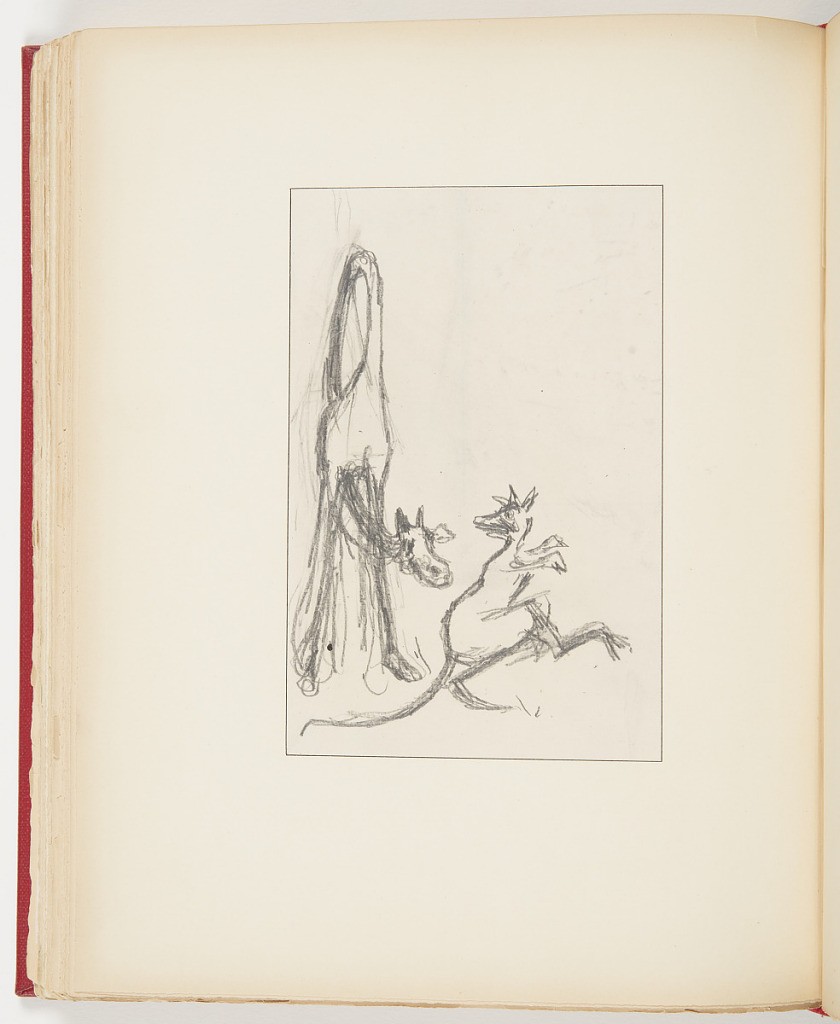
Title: Sketch for “The Kangaroo and the Camelopard” in “Comic Fables, Out of This World”
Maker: Frederick Stuart Church, American, 1842–1924
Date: ca. 1878
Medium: Graphite on paper
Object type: Ephemera
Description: Left, giraffe with head lowered to look at kangaroo. Lower center, kangaroo with head turned to face giraffe.